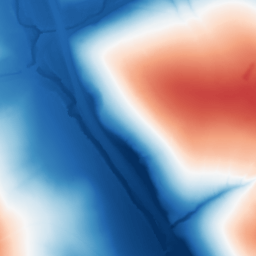
Category: trend_removal
Decomposition family: polynomial
Decomposition parameters: degree: 1
Upsampling method: lanczos
Upsampling parameters: scale: 8
Upsampling scale: 8